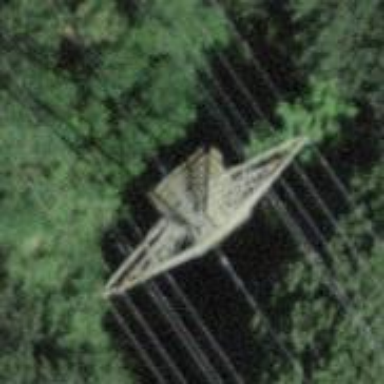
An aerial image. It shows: There are 10 cables for the power line in the image.